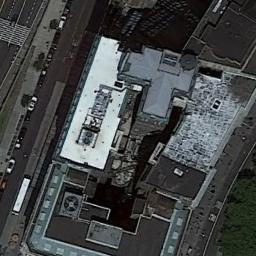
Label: commercial_area